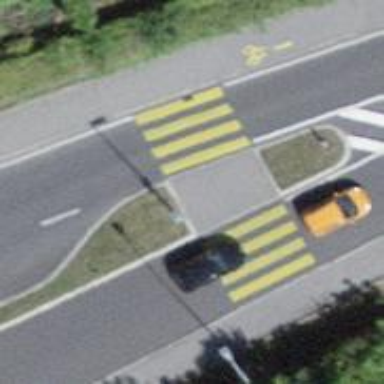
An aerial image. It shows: Uncontrolled crossing with pedestrian island.